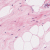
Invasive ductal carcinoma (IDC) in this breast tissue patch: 0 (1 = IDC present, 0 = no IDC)